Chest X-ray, PA view. Patient: 47 years old, sex F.
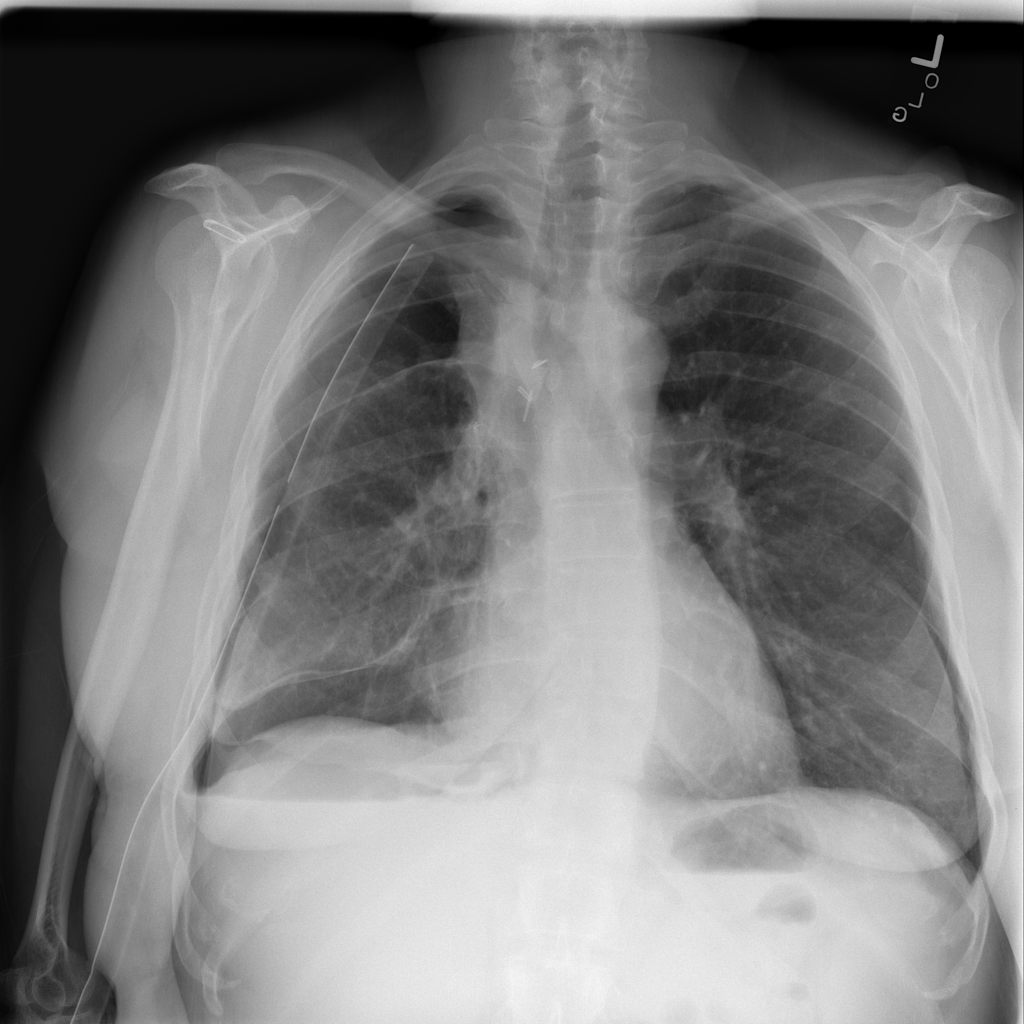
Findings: No Finding